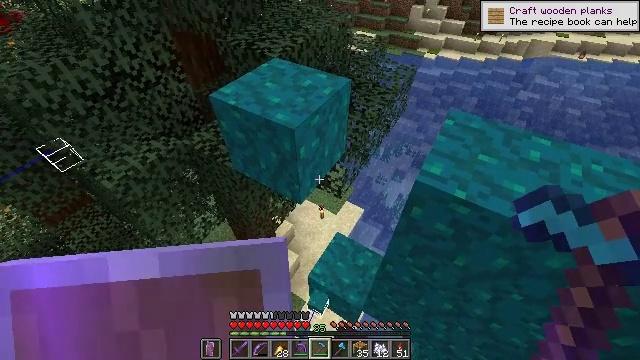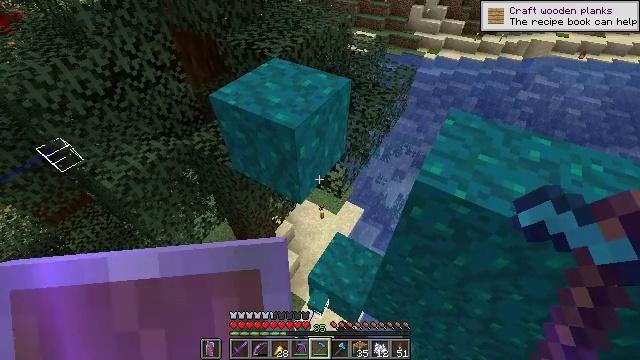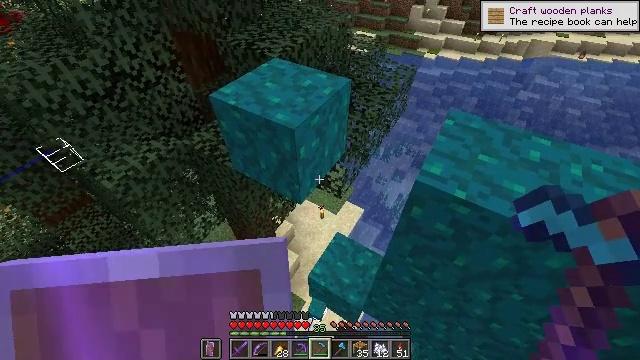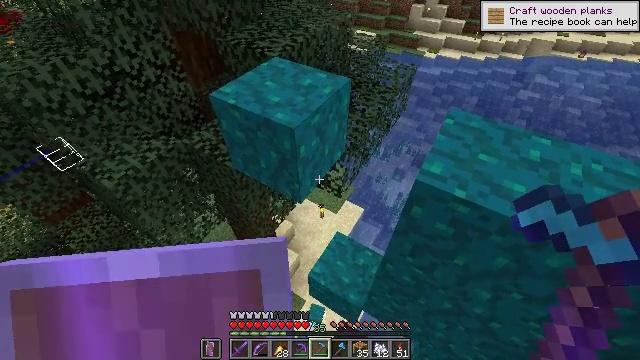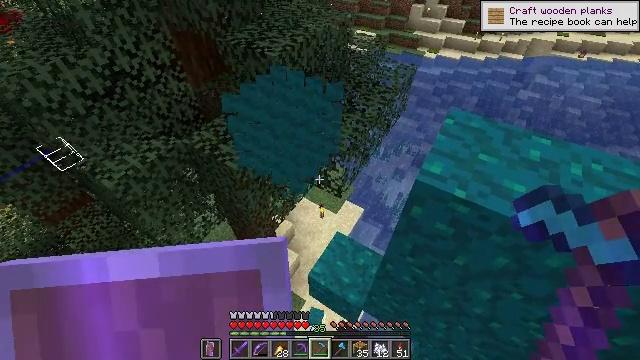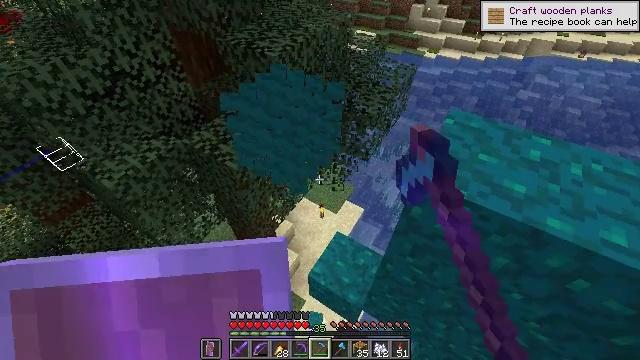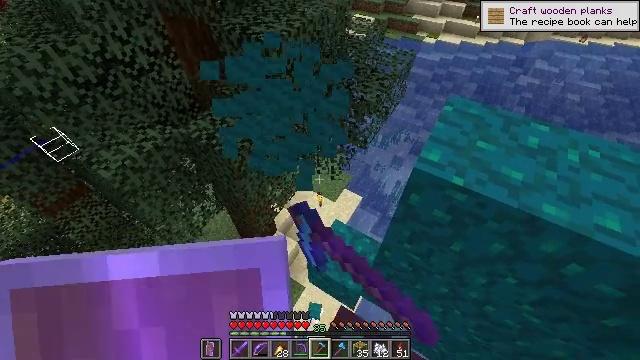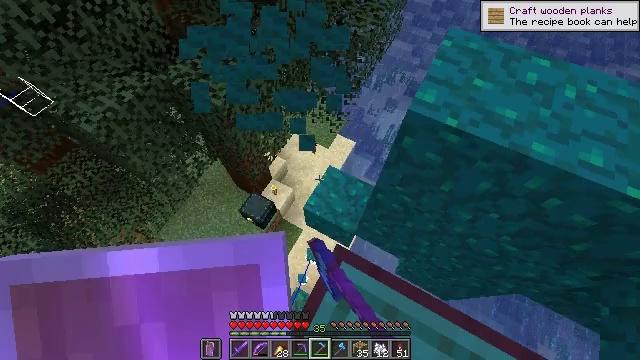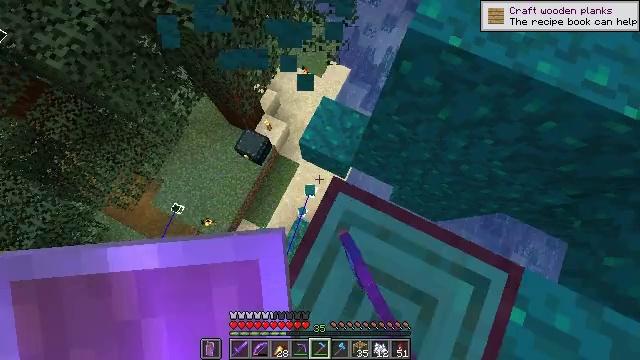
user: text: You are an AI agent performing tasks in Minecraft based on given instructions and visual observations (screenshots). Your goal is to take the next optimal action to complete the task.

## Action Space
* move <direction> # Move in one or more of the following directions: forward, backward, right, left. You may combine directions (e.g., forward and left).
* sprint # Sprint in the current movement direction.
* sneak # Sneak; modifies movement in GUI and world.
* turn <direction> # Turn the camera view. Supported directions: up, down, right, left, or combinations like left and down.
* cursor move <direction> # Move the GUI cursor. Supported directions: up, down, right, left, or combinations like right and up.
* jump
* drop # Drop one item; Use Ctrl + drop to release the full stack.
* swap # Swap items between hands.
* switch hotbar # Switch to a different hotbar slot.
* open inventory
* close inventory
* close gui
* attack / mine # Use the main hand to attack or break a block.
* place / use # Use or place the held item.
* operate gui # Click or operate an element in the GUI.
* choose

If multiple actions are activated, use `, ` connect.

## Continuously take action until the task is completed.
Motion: motion action
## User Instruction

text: Break the warped wart block.
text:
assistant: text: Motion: sneak
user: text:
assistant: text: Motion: sneak
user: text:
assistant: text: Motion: sneak
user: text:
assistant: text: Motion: sneak, attack / mine
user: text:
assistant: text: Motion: sneak, attack / mine
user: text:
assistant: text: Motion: sneak, turn down, attack / mine
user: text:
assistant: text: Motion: sneak, turn right and down
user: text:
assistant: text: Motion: sneak, turn right and down
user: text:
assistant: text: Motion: sneak